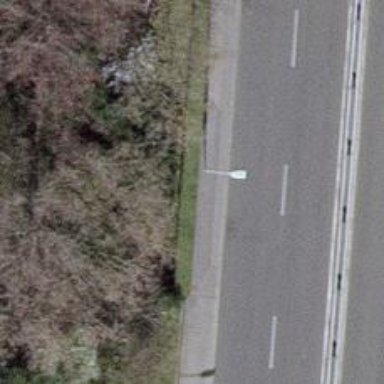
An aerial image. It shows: Hedge acting as barrier.